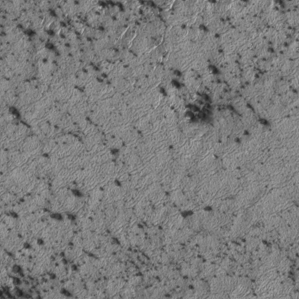
Label: frost